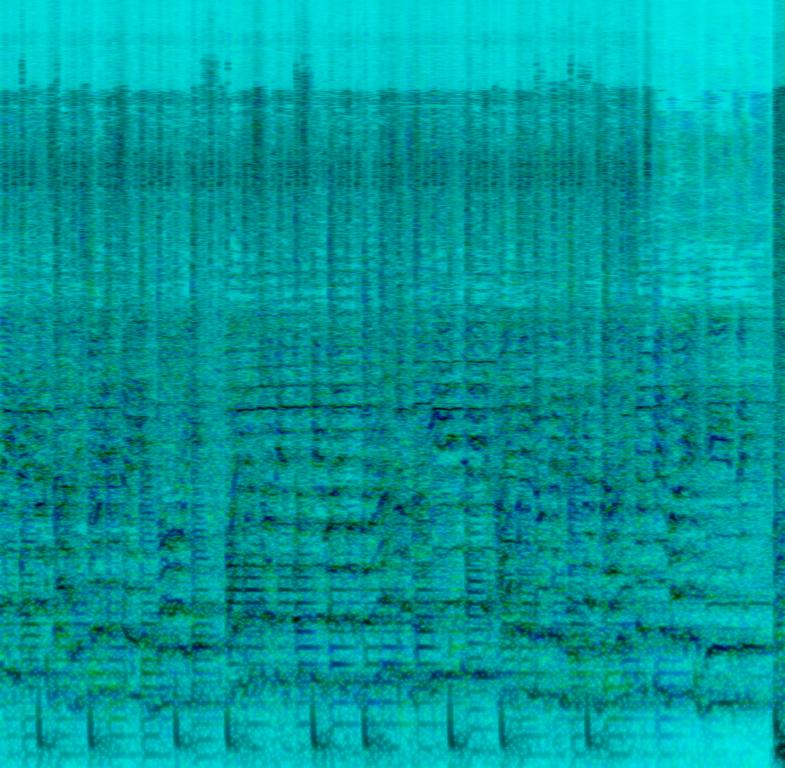
This folk dubstep features female voices singing the main melody. This is accompanied by percussion playing a dubstep beat. The tempo of the beat is fast, incorporating shuffles. A jaw harp plays a quirky sound in the background. The tempo of the song is fast. At the beginning, there is no bass. Toward the end, the bass plays while the percussion gets louder. This song can be played in a club.